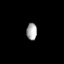
Tissue: prostate
Cell type: T cells
Senescence score: 0.8196
Nuclear area (px): 178
Mean DAPI intensity: 166.607